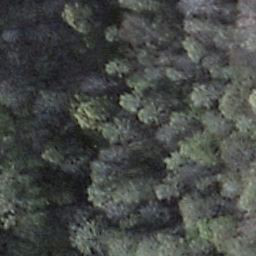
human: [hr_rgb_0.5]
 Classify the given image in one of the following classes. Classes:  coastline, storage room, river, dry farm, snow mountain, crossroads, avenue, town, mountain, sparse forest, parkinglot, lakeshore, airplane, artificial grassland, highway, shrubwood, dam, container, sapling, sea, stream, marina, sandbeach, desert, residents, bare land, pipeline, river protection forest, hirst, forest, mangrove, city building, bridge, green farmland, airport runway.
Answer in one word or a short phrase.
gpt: shrubwood